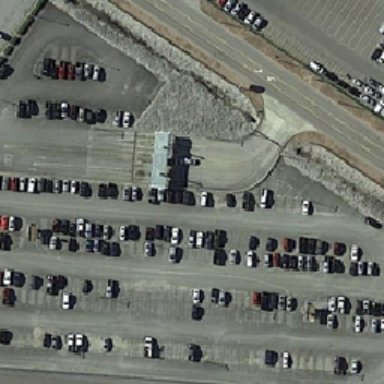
There is a parking lot on both sides of the road .